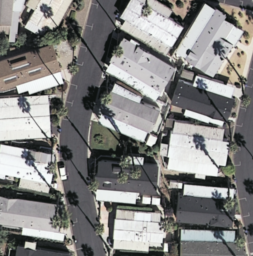
Label: residential